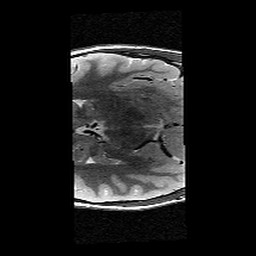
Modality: T2w
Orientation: axial
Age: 11
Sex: female
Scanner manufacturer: siemens
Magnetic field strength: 3 T
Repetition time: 9.23 s
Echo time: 0.067 s